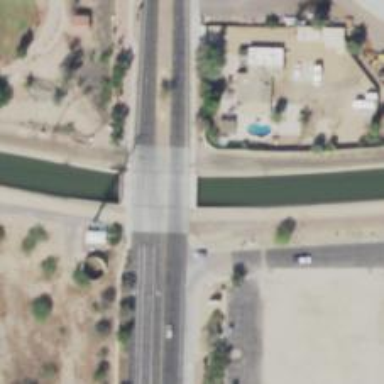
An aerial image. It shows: Canal.